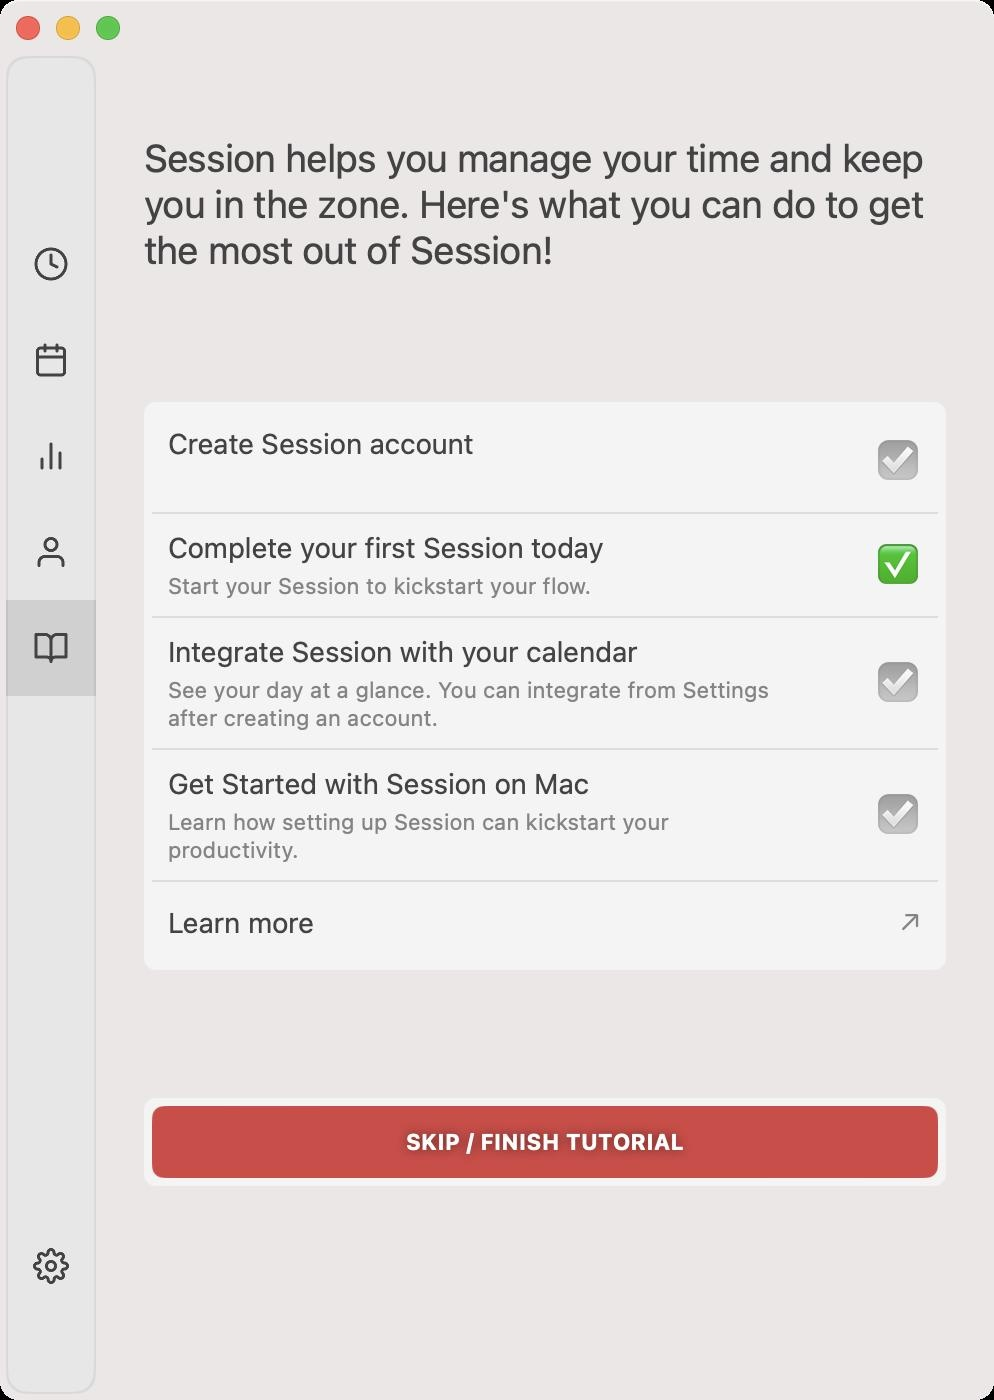
Accessibility tree:
{"name": "Session_Pomodoro_Focus_Timer", "role": "AXWindow", "description": null, "role_description": "standard window", "value": null, "position": "520.00;39.00", "size": "497;700", "children": [{"name": null, "role": "AXGroup", "description": null, "role_description": "group", "value": null, "position": "0.00;0.00", "size": "497;700", "children": [{"name": null, "role": "AXButton", "description": "Close", "role_description": "button", "value": null, "position": "270.50;-148.00", "size": "20;20", "children": []}, {"name": null, "role": "AXButton", "description": "clock", "role_description": "button", "value": null, "position": "3.00;108.00", "size": "45;48", "children": []}, {"name": null, "role": "AXButton", "description": "calendar", "role_description": "button", "value": null, "position": "3.00;156.00", "size": "45;48", "children": []}, {"name": null, "role": "AXButton", "description": "bar-chart-2", "role_description": "button", "value": null, "position": "3.00;204.00", "size": "45;48", "children": []}, {"name": null, "role": "AXButton", "description": "user", "role_description": "button", "value": null, "position": "3.00;252.00", "size": "45;48", "children": []}, {"name": null, "role": "AXButton", "description": "book-open", "role_description": "button", "value": null, "position": "3.00;300.00", "size": "45;48", "children": []}, {"name": null, "role": "AXButton", "description": "settings", "role_description": "button", "value": null, "position": "3.00;609.00", "size": "45;48", "children": []}, {"name": null, "role": "AXScrollArea", "description": null, "role_description": "scroll area", "value": null, "position": "48.00;44.00", "size": "449;656", "children": [{"name": null, "role": "AXStaticText", "description": null, "role_description": "text", "value": "Session helps you manage your time and keep you in the zone. Here's what you can do to get the most out of Session!", "position": "72.00;68.00", "size": "395;69", "children": []}, {"name": null, "role": "AXStaticText", "description": null, "role_description": "text", "value": "Create Session account", "position": "84.00;213.00", "size": "153;17", "children": []}, {"name": null, "role": "AXStaticText", "description": null, "role_description": "text", "value": "☑️", "position": "438.00;221.00", "size": "23;19", "children": []}, {"name": null, "role": "AXStaticText", "description": null, "role_description": "text", "value": "Complete your first Session today", "position": "84.00;265.00", "size": "218;17", "children": []}, {"name": null, "role": "AXStaticText", "description": null, "role_description": "text", "value": "✅", "position": "438.00;273.00", "size": "23;19", "children": []}, {"name": null, "role": "AXStaticText", "description": null, "role_description": "text", "value": "Start your Session to kickstart your flow.", "position": "84.00;286.00", "size": "212;14", "children": []}, {"name": null, "role": "AXStaticText", "description": null, "role_description": "text", "value": "Integrate Session with your calendar", "position": "84.00;317.00", "size": "235;17", "children": []}, {"name": null, "role": "AXStaticText", "description": null, "role_description": "text", "value": "See your day at a glance. You can integrate from Settings after creating an account.", "position": "84.00;338.00", "size": "304;28", "children": []}, {"name": null, "role": "AXStaticText", "description": null, "role_description": "text", "value": "☑️", "position": "438.00;332.00", "size": "23;19", "children": []}, {"name": null, "role": "AXStaticText", "description": null, "role_description": "text", "value": "Get Started with Session on Mac", "position": "84.00;383.00", "size": "211;17", "children": []}, {"name": null, "role": "AXStaticText", "description": null, "role_description": "text", "value": "Learn how setting up Session can kickstart your productivity.", "position": "84.00;404.00", "size": "254;28", "children": []}, {"name": null, "role": "AXStaticText", "description": null, "role_description": "text", "value": "☑️", "position": "438.00;398.00", "size": "23;19", "children": []}, {"name": null, "role": "AXButton", "description": "Learn more", "role_description": "button", "value": null, "position": "76.00;444.50", "size": "393;33", "children": []}, {"name": null, "role": "AXButton", "description": "SKIP / FINISH TUTORIAL", "role_description": "button", "value": null, "position": "76.00;553.00", "size": "393;36", "children": []}]}]}, {"name": null, "role": "AXButton", "description": null, "role_description": "close button", "value": null, "position": "7.00;6.00", "size": "14;16", "children": []}, {"name": null, "role": "AXButton", "description": null, "role_description": "full screen button", "value": null, "position": "47.00;6.00", "size": "14;16", "children": [{"name": null, "role": "AXGroup", "description": null, "role_description": "group", "value": null, "position": "47.00;6.00", "size": "14;16", "children": [{"name": null, "role": "AXGroup", "description": null, "role_description": "group", "value": null, "position": "47.00;6.00", "size": "14;16", "children": []}]}]}, {"name": null, "role": "AXButton", "description": null, "role_description": "minimize button", "value": null, "position": "27.00;6.00", "size": "14;16", "children": []}]}